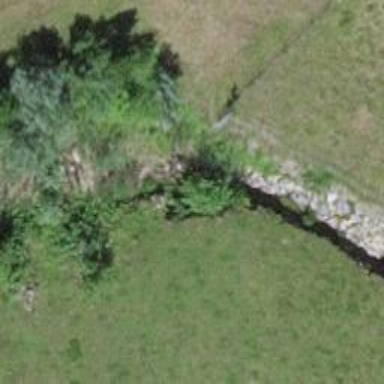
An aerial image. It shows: Retaining wall barrier along check dam waterway.